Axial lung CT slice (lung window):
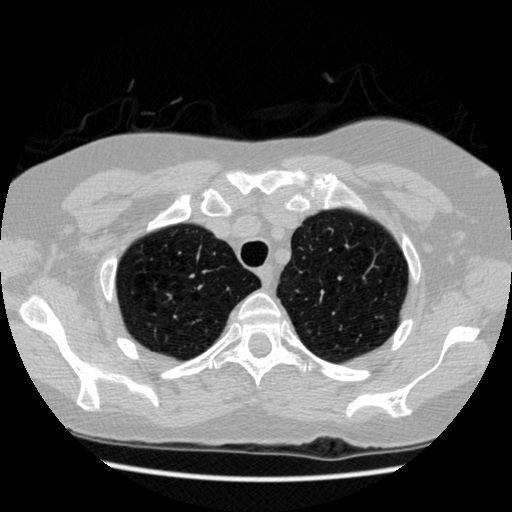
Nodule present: no